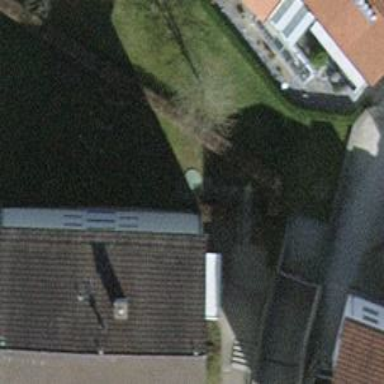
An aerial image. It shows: School building.